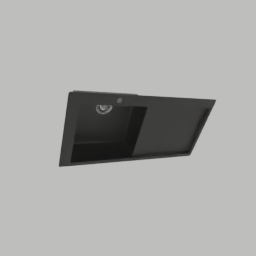
Label: appliances